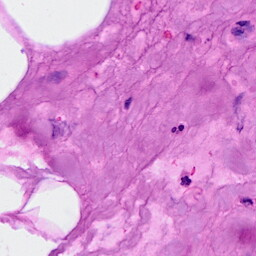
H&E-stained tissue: Breast